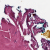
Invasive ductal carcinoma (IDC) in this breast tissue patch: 0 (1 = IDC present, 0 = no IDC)